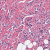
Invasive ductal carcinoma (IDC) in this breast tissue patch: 1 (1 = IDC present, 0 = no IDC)